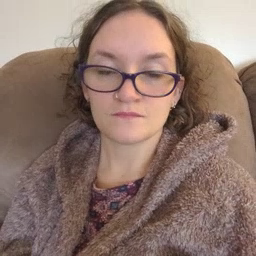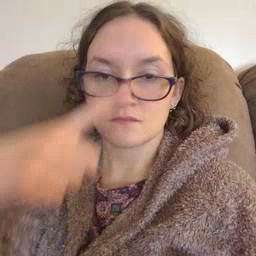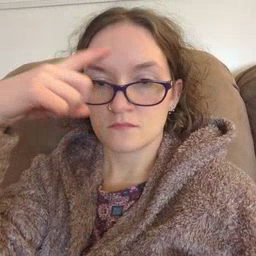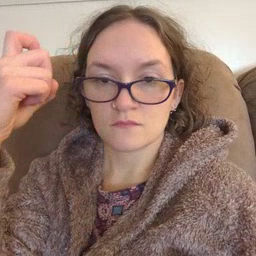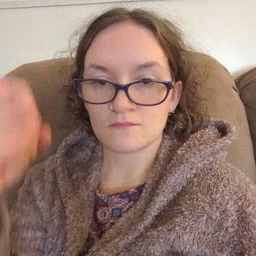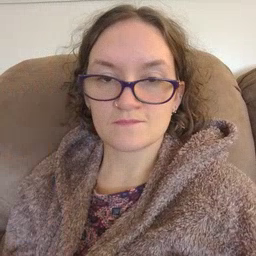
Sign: because